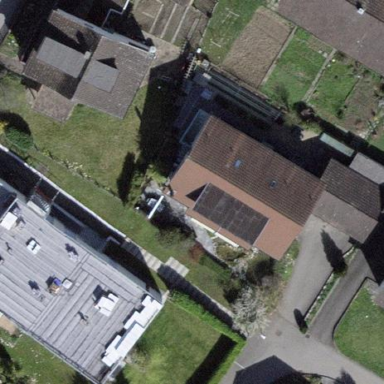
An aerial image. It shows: Building with tiled roof.